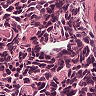
Metastatic tissue present: no